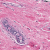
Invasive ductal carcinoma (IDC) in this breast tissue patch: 0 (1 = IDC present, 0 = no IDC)